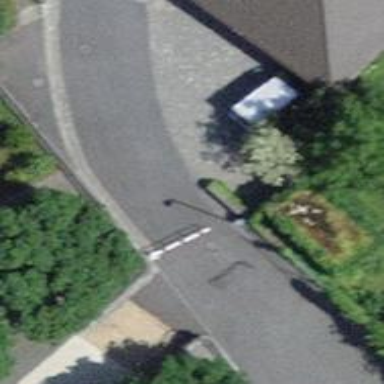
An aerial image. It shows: Swing gate.